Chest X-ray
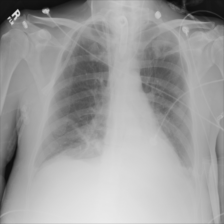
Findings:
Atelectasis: positive
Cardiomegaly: negative
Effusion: negative
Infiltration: negative
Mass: negative
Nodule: negative
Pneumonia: negative
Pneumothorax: negative
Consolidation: negative
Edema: negative
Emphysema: negative
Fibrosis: negative
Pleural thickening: negative
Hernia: negative